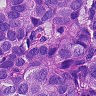
Metastatic tissue present: yes